Question: What is the difference between and in IE10 developer tools, JavaScript & CSS-wise?
Which of these 2 modes can be triggered from HTML (as opposed to the devtools)?

I read <URL> on MSDN, but couldn't understand when this IE5 quirks mode can be in action on real world websites. It says all they have to do is not include the doctype the browser must be in Compatibility View. Is the latter enabled manually or via HTML or what?
I'm a plugin author, and I'm worried about other people having my plugin broken with their document/browser mode.
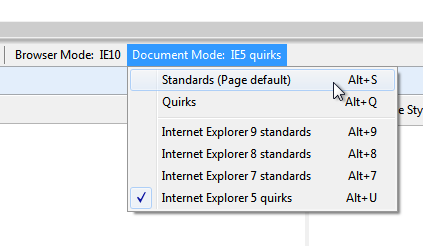
Answer: IE versions prior to IE10 has just a single Quirks Mode. This mode is now known as In IE10 and higher.
IE10 introduced a second Quirks mode which it simply calls .
Both of these modes change the rendering mode to use the old "quirks" box model, among other layout changes. This much is consistent between them.
The original Quirks Mode was basically a backward-compatibility mode to emulate IE5. Because of this, in addition to changing the box model, etc, it also disabls the majority of the browser features that have been introduced since IE5 -- so in this mode, none of the new HTML5 features will work.
The newer Quirks mode uses the same rendering rules as the old quirks mode, but does not disable all the browser features.
That is the basic difference between them.
The question could then be asked as to why bother having both modes?
The answer to this is that other browsers (eg Chrome) also have a Quirks mode, which is triggered (just like IE) when a page doesn't have a doctype. But other browsers have never disabled any of their features for backward compatibility in the way that IE did.
The result was that a site in quirks mode could look quite different in IE compared with other browsers, even when the basic rendering rules were the same.
The newer quirks mode was therefore introduced by IE in an effort to improve cross-browser compatibility for sites in quirks mode.
But as a result, the newer quirks mode will render some pages differently to the older quirks mode, so the older one was still needed in order for MS to support users whose sites were written for it.
Ultimately one should, if at all possible, avoid using quirks mode (either of them). Despite the cross-browser efforts MS put in by introducing the extra mode, there are still major differences between browsers when you are in quirks mode.
Best practice is always to use Standards mode, wherever possible.
Quirks mode should be unnecessary anyway: If you need the Quirks mode box model, this can be accessed in standards mode by using CSS 'box-sizing:border-box'.